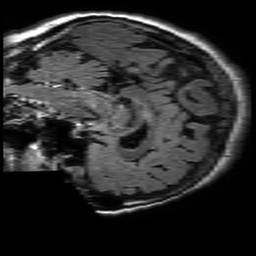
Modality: FLAIR
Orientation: sagittal
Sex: female
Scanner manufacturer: philips
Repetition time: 11 s
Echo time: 0.125 s